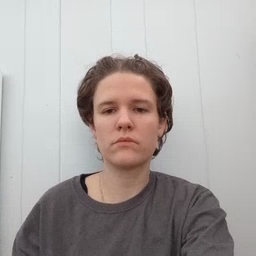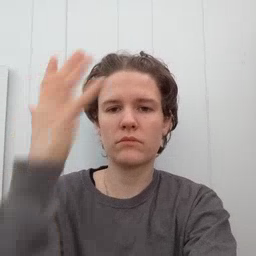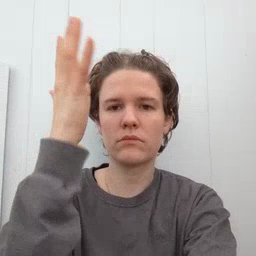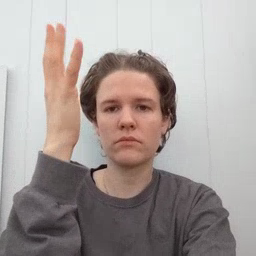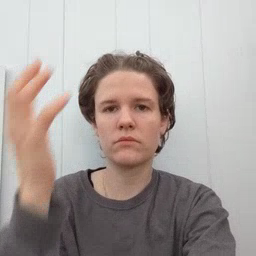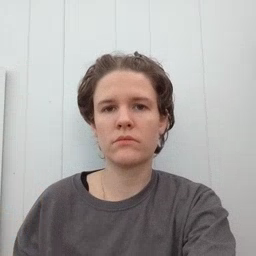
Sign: tree